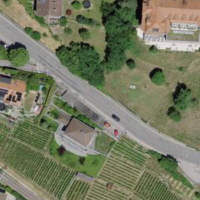
EUNIS habitat code: 55
Species observed at this site:
Corvus corone
Fringilla coelebs
Passer domesticus
Parus major
Turdus merula